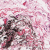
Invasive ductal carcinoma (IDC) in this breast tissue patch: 0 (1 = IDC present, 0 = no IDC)